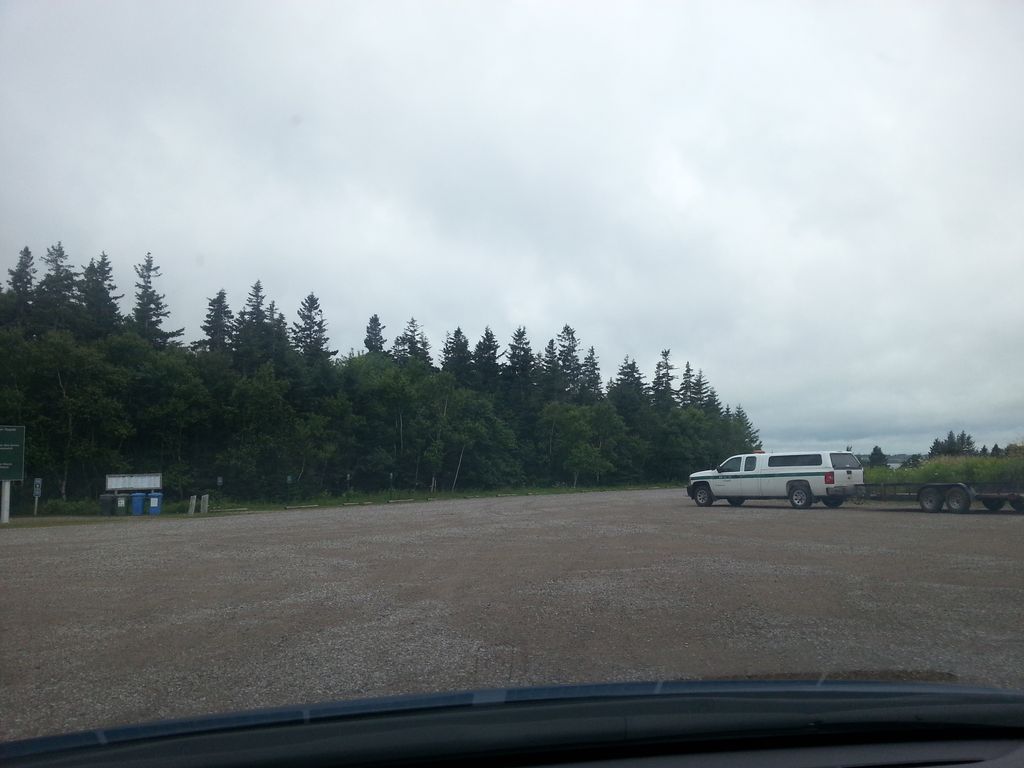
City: charlottetown